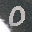
Label: 0